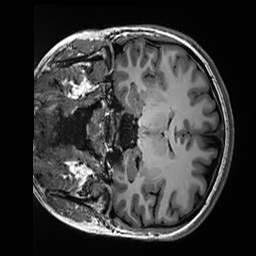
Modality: T1w
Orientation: coronal
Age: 25
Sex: female
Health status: healthy
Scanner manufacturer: siemens
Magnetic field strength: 3 T
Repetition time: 2.5 s
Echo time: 0.00299 s